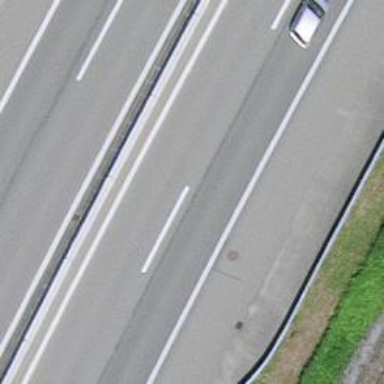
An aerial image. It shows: Motorway.